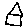
Label: house